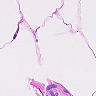
Metastatic tissue present: no